Interaction volume radius: 10 \u00c5
Interaction volume height: 10 \u00c5
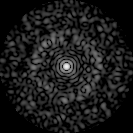
Disorder parameter: 0.8176